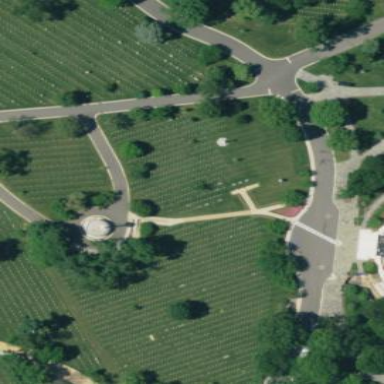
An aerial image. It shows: Sector in the cemetery.